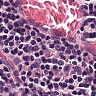
Metastatic tissue present: no